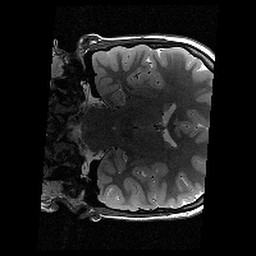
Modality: T2w
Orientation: coronal
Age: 11
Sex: male
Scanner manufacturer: siemens
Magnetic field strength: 3 T
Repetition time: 9.23 s
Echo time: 0.067 s